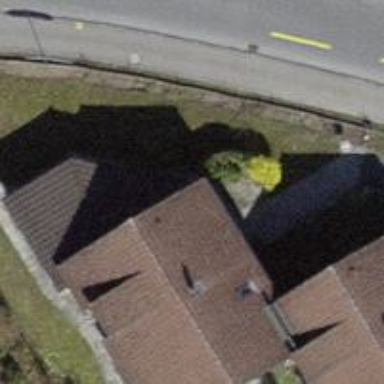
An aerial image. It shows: Semi-detached house.